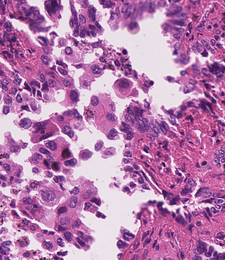
Tumor epithelial tissue: yes
Tumor-associated stroma tissue: yes
Normal tissue: no